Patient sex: M
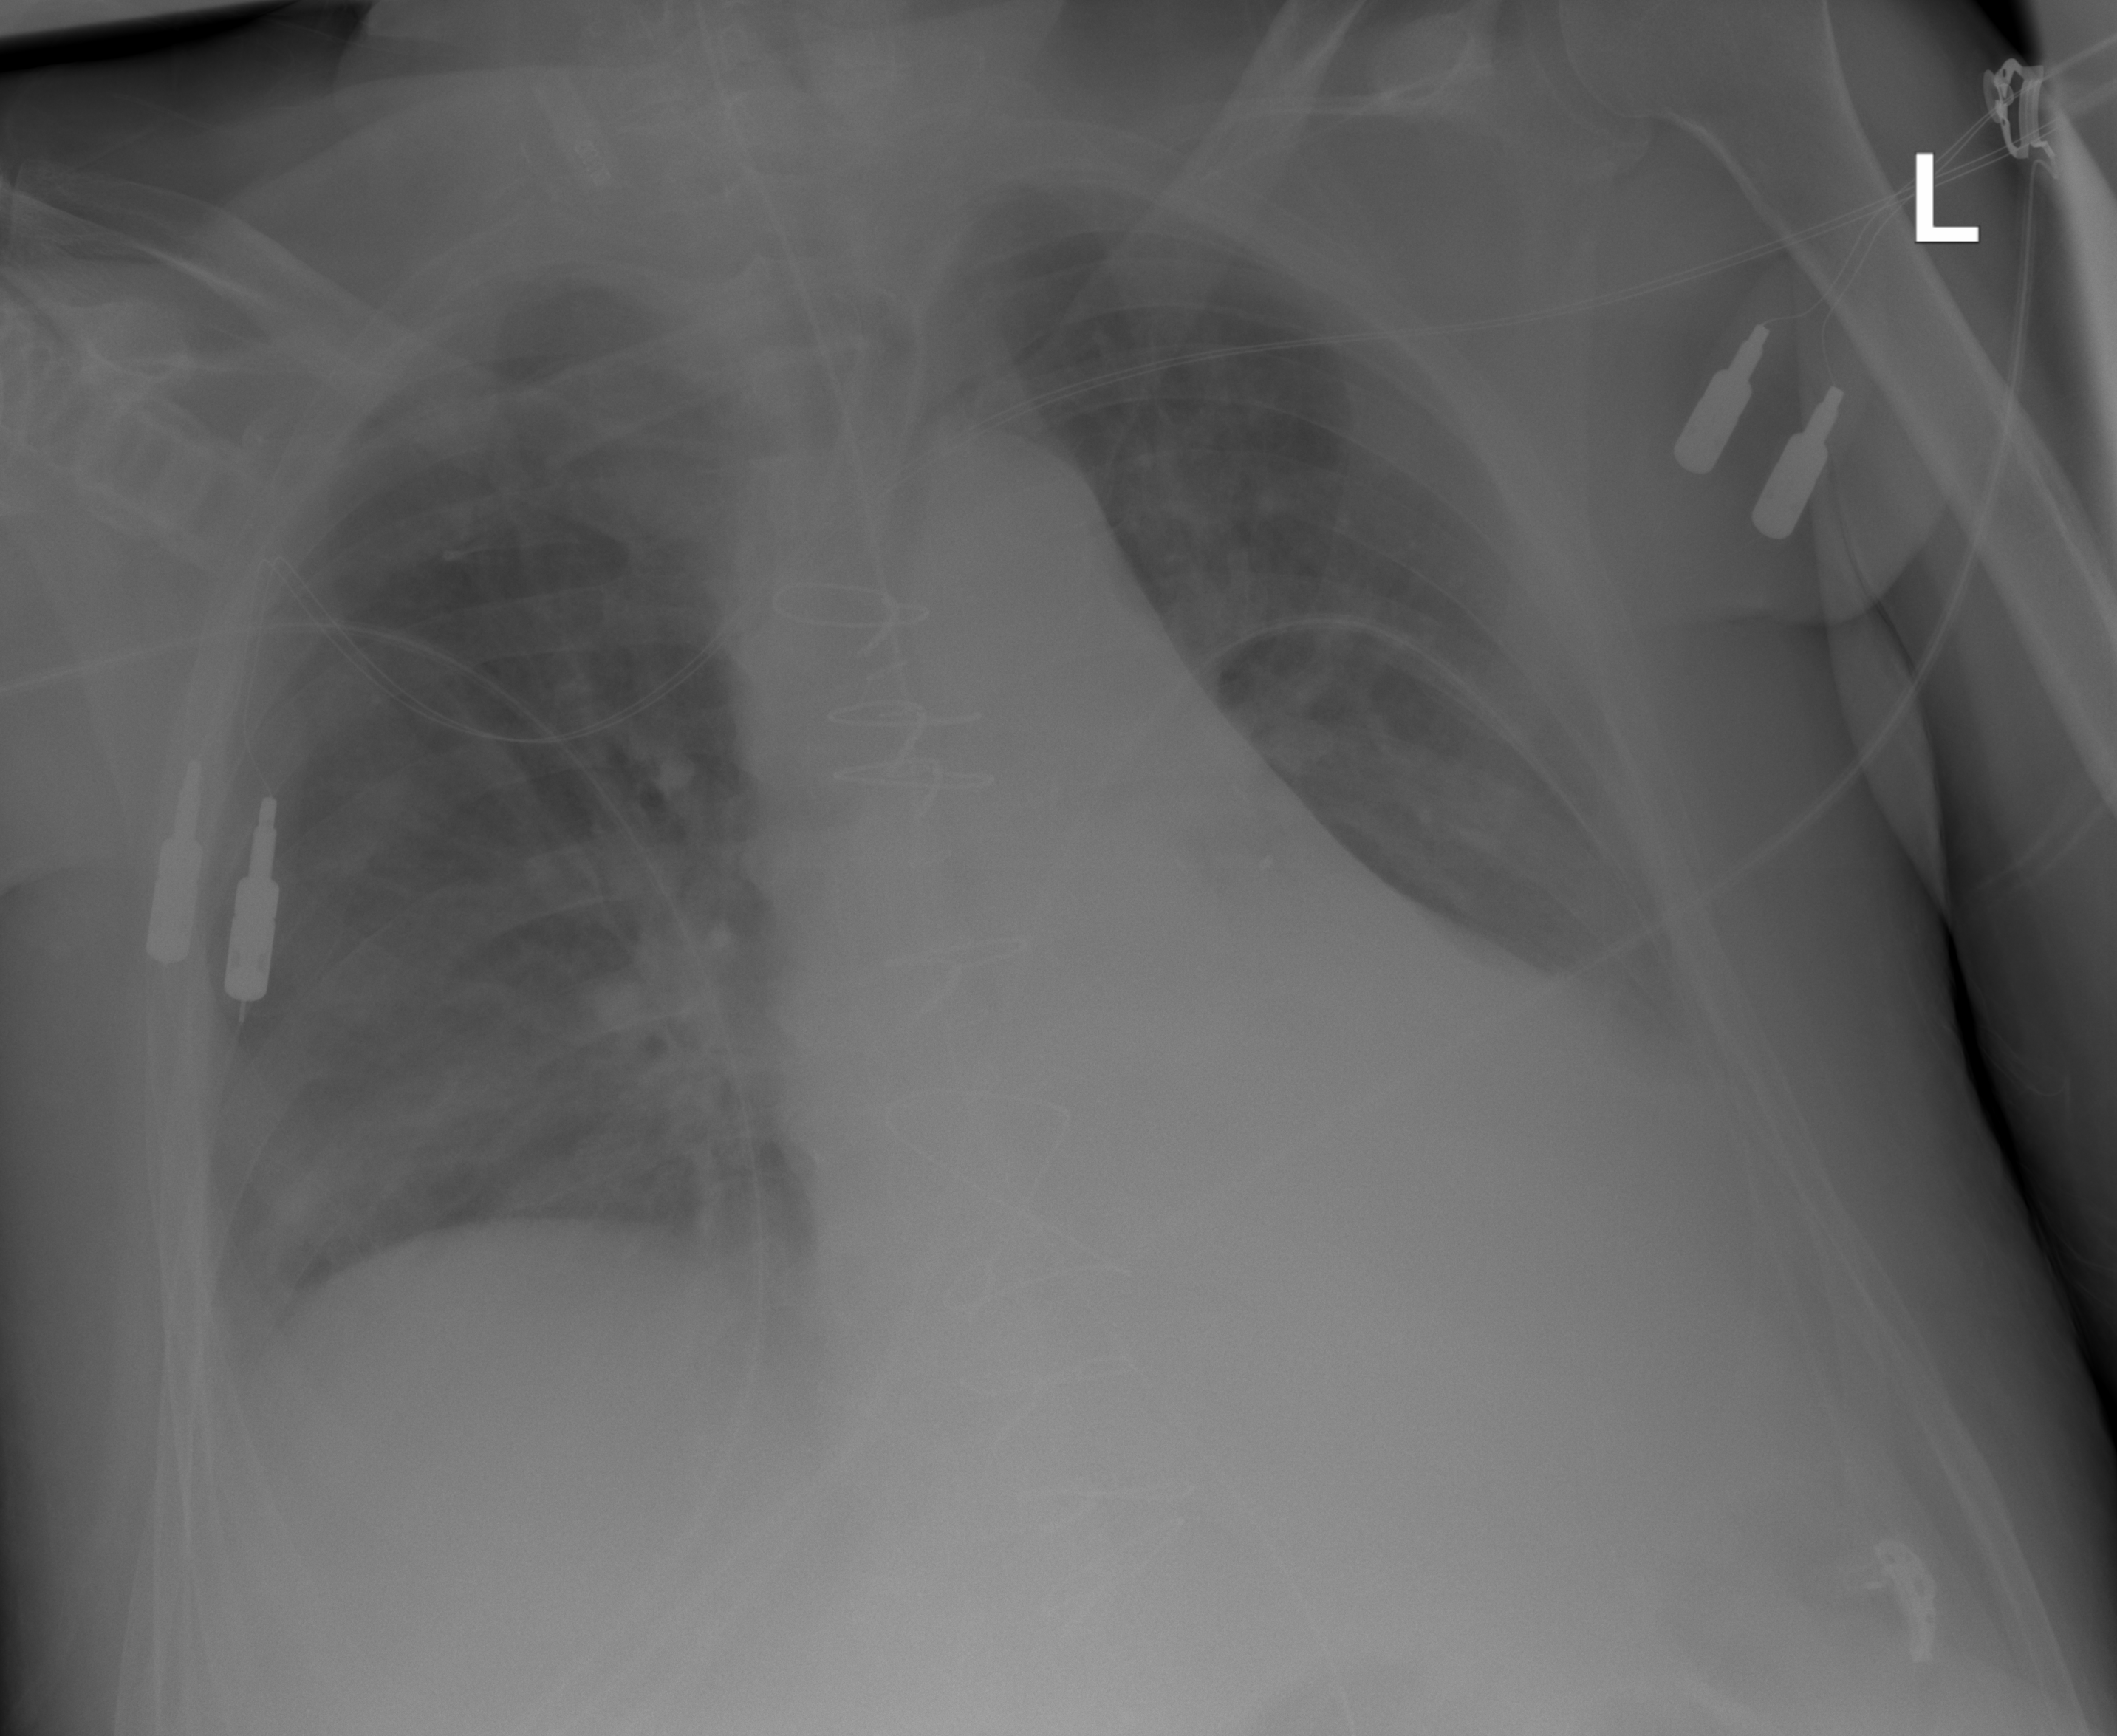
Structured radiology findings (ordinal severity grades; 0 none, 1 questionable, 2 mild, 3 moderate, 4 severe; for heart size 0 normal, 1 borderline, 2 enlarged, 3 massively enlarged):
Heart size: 2
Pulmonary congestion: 2
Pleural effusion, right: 1
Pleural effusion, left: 2
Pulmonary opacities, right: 2
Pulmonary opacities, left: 1
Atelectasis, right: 2
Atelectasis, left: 2